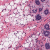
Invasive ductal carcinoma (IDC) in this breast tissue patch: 0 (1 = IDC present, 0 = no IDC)